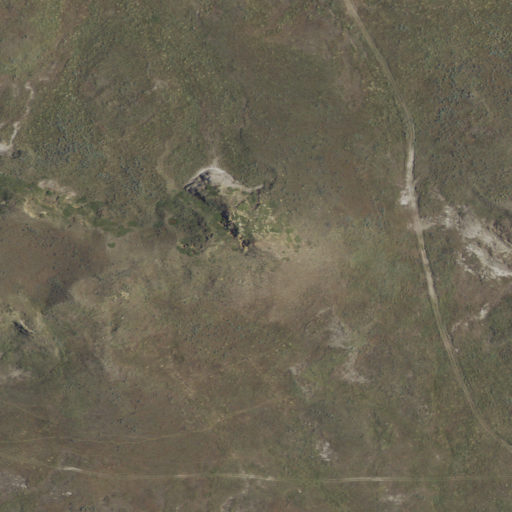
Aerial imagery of mountain in South Dakota named Saddle Butte containing grassland and shrub